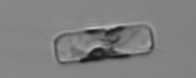
Label: Guinardia_delicatula